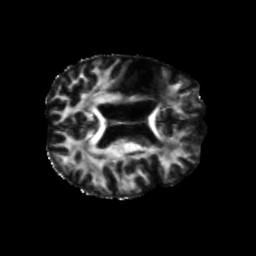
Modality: FA
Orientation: axial
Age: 64
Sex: female
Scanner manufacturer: siemens
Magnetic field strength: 3 T
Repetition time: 5.25 s
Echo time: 0.08 s